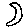
Label: moon